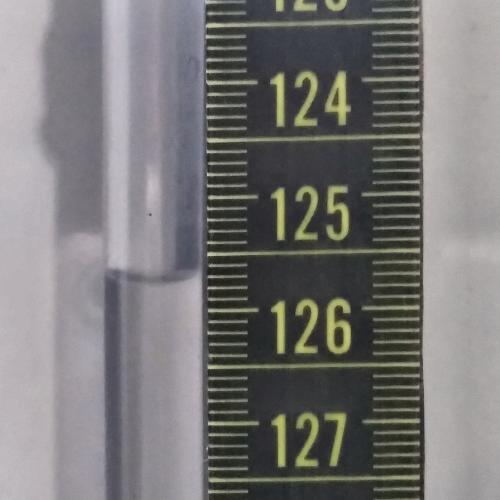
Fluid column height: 125.7 cm